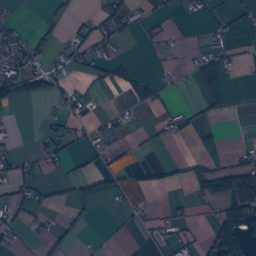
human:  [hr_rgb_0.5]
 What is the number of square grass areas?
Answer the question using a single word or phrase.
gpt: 0

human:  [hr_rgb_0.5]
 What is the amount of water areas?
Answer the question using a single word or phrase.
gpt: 29

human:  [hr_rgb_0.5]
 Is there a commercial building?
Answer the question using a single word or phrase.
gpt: yes

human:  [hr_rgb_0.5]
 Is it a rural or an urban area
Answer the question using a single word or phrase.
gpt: urban

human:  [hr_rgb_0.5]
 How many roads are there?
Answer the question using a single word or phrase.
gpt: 200

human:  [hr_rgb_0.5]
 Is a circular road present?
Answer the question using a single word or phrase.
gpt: no

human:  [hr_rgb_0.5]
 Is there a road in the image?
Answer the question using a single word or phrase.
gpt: yes

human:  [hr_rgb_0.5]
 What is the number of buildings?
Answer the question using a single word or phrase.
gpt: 633

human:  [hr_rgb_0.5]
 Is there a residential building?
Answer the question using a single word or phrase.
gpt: yes

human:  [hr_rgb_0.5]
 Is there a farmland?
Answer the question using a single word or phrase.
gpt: yes

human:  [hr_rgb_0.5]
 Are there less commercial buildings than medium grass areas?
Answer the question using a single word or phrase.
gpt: yes

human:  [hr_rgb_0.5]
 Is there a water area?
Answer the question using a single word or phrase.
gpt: yes

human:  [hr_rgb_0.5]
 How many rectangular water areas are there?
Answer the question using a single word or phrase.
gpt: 11

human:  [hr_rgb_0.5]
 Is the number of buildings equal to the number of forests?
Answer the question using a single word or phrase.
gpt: no

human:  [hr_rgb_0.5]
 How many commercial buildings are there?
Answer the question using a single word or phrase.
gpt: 11

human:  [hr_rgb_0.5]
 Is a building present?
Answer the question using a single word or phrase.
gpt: yes

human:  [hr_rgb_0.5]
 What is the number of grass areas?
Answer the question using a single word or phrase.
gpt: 162

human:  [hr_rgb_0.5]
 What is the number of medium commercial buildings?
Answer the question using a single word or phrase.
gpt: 3

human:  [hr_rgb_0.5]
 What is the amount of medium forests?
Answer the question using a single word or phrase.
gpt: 32

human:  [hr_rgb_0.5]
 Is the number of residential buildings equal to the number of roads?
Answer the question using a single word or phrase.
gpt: no

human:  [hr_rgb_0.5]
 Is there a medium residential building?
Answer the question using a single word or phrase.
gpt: yes

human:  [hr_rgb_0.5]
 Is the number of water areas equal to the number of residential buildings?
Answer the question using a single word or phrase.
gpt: no

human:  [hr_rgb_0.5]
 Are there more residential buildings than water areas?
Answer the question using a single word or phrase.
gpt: yes

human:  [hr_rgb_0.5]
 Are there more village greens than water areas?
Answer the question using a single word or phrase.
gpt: no

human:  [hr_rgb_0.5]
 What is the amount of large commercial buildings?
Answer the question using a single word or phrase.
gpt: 0

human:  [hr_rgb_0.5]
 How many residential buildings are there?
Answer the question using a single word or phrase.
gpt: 620

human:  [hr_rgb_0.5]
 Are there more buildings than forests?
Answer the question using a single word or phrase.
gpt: yes

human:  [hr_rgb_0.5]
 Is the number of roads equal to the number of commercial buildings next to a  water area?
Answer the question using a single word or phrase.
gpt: no

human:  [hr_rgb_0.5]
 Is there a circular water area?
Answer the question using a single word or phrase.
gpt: yes

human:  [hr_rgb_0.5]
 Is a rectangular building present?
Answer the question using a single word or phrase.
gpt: yes

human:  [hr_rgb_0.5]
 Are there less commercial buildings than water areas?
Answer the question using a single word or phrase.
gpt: yes

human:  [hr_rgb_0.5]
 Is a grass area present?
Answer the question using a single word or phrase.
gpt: yes

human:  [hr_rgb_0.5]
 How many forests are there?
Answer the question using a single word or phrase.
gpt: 99

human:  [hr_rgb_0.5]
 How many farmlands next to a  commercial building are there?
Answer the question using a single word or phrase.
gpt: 65

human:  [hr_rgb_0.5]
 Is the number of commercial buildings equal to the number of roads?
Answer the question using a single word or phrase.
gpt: no

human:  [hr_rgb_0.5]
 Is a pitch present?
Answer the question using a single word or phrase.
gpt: yes

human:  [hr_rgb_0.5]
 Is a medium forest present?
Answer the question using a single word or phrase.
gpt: yes

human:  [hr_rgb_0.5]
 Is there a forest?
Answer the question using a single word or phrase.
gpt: yes

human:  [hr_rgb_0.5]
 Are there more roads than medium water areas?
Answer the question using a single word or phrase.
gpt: yes

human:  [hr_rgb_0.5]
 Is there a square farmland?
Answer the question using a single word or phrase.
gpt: no

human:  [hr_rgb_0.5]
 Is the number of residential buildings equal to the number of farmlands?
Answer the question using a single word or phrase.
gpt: no

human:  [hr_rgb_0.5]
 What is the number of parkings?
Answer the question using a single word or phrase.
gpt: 5

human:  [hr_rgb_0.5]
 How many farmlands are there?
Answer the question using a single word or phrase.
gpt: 81

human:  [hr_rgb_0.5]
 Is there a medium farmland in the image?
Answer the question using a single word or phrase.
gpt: yes

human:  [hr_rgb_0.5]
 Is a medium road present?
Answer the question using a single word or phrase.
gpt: no

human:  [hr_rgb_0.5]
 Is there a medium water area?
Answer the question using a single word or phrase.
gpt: yes

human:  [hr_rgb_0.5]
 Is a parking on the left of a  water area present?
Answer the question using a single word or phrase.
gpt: yes

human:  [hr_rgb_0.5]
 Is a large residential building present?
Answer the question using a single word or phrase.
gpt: yes

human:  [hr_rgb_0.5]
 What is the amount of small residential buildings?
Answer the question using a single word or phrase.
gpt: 596

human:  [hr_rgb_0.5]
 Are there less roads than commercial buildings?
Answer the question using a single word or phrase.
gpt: no

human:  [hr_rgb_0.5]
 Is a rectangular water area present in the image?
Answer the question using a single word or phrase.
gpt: yes

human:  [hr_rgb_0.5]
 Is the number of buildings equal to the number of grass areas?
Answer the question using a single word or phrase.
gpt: no

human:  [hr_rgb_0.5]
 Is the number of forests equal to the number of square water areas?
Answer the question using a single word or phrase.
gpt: no

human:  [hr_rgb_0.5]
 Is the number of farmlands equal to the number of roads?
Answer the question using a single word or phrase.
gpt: no

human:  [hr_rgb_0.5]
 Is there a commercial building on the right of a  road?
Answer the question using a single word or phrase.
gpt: yes

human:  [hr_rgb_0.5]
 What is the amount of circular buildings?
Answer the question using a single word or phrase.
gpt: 6

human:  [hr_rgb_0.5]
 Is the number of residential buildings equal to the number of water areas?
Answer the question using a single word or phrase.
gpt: no

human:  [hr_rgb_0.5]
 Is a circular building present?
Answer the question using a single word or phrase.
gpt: yes

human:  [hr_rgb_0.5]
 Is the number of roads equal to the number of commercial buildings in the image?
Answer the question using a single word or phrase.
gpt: no

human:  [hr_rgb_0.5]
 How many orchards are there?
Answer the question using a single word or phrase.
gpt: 13

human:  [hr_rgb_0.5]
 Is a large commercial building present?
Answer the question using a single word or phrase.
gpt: no

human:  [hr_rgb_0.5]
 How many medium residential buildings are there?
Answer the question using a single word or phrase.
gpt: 21

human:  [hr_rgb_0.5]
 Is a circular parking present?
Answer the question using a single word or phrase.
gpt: no

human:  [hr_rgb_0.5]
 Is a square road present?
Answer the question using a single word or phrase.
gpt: no